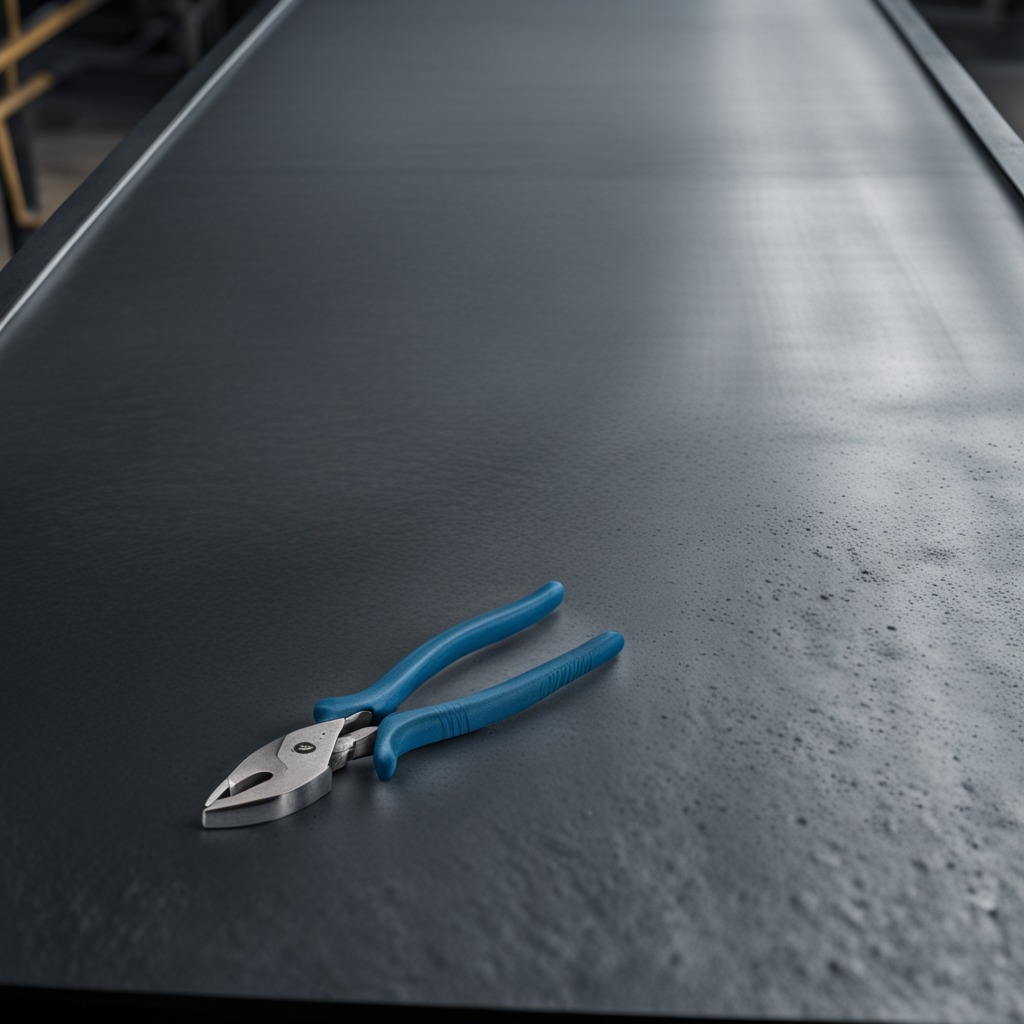
A plier is lying on the cold steel table in a mining workshop.